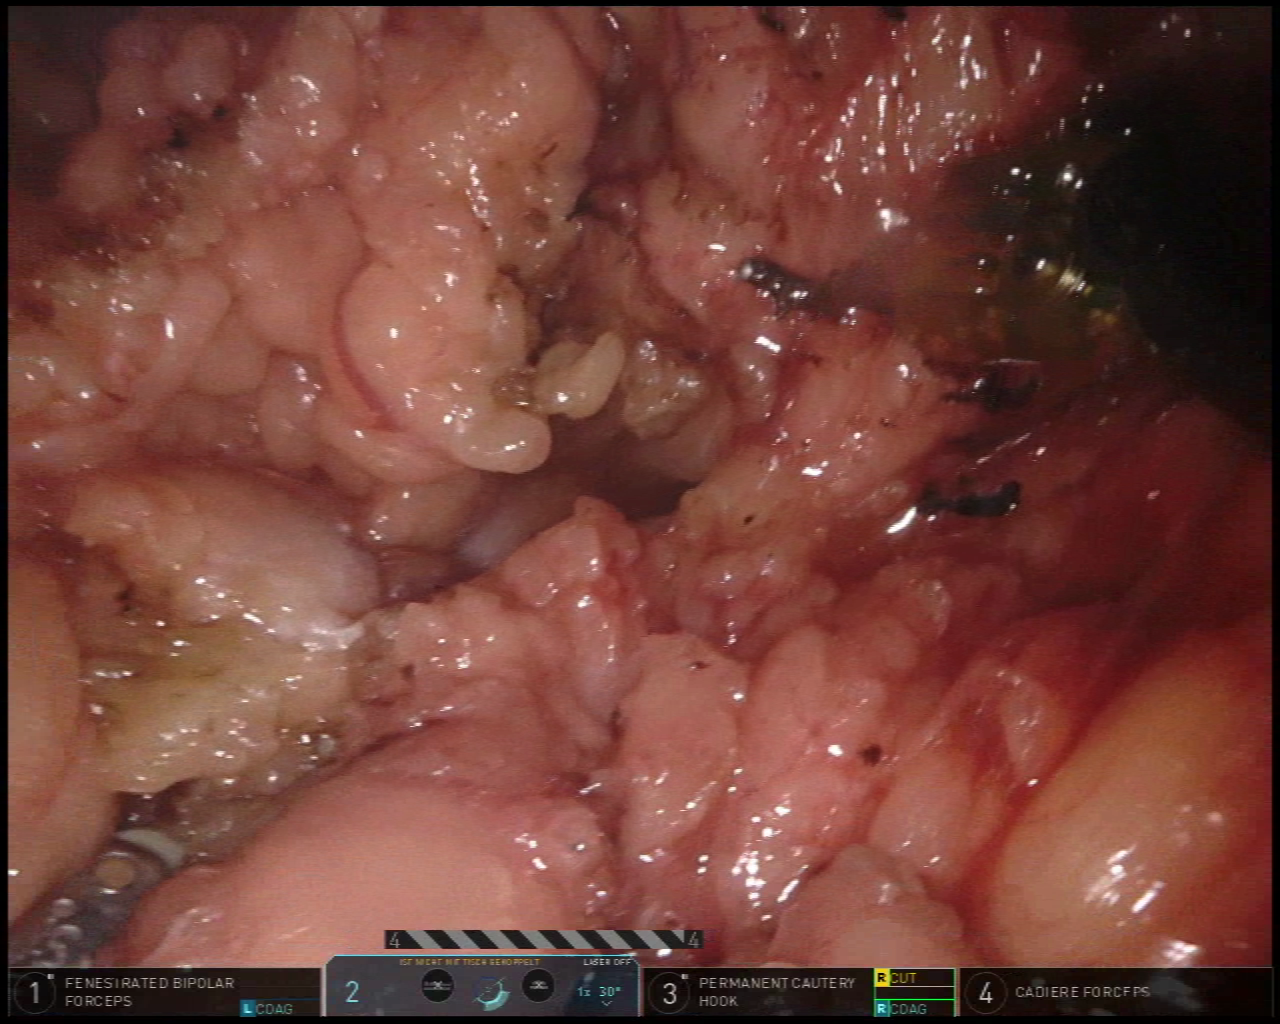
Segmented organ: stomach
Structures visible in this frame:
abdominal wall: no
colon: no
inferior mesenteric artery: no
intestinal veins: no
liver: no
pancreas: no
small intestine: no
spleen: no
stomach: yes
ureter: no
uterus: no
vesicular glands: no